Question: How to create columns of a data frame from a long character vector that contains three comma seperated values in each row. The first element contains the names of the data frame columns.
Not every row has three columns, some places there is just a trailing comma:
'''
> string.split.cols[1] #This row is the .names
[1] "Acronym,Full form,Remarks"
> string.split.cols[2]
[1] "AC,Actual Cost, "
> string.split.cols[3]
[1] "ACWP,Actual Cost of Work Performed,Old term for AC"
> string.split.cols[4]
[1] "ADM,Arrow Diagramming Method,Rarely used now"
> string.split.cols[5]
[1] "ADR,Alternative Dispute Resolution, "
> string.split.cols[6]
[1] "AE,Apportioned Effort, "
'''
The output should be a df with three columns, I'm only interested in the first two columns and will throw out the third.

This is the original string, some columns are not comma escaped but that isn't a big huge deal.
string.cols <- '[1] "Acronym,Full form,Remarks
AC,Actual Cost,
ACWP,Actual Cost of Work Performed,Old term for AC
ADM,Arrow Diagramming Method,Rarely used now
ADR,Alternative Dispute Resolution,
AE,Apportioned Effort,
AOA,Activity-on-Arrow,Rarely used now
AON,Activity-on-Node,
ARMA,Autoregressive Moving Average,
BAC,Budget at Completion,
BARF,Bought-into, Approved, Realistic, Formal,from Rita Mulcahy's PMP Exam Prep
BCR,Benefit Cost Ratio,
BCWP,Budgeted Cost of Work Performed,Old term for EV
BCWS,Budgeted Cost of Work Scheduled,Old term for PV
CA,Control Account,
CBR,Cost Benefit Ratio,
CBT,Computer-Based Test,
..."'
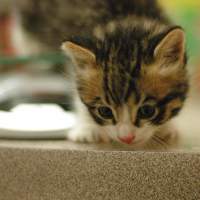
Answer: Have you tried the text input for 'read.csv'?
'''
df <- read.csv( text = string.split.cols, header = T )
'''